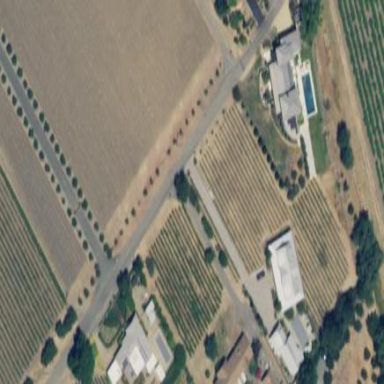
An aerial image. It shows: Vineyard growing wine grapes.